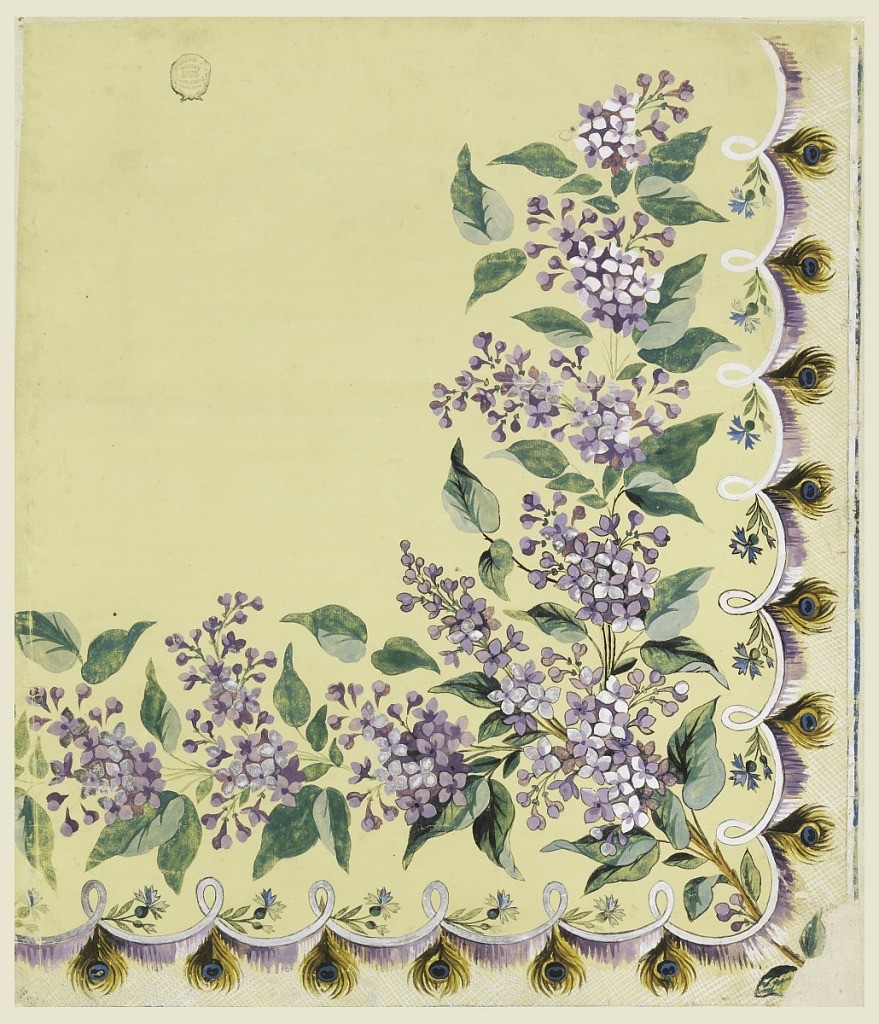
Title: Project for a wallpaper frieze
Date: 1780–1800
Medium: Pen and ink, brush and gouache, oxydized white on paper
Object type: Drawing
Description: The repeat consists of group of three girls and a boy, dancing, and two boys playing marbles. Trees, plants. At lower margin is frieze transposing the triglyph motif into rail and garland.